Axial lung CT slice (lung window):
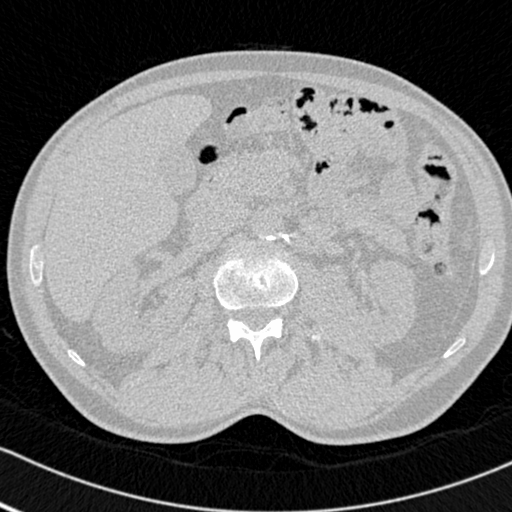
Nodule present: no